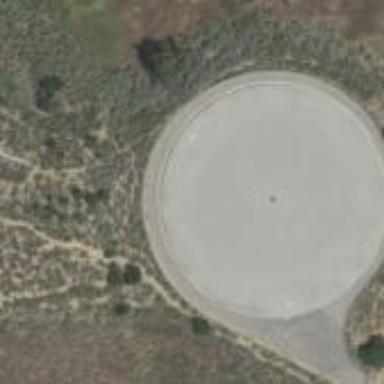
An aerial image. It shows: Covered man-made reservoir.